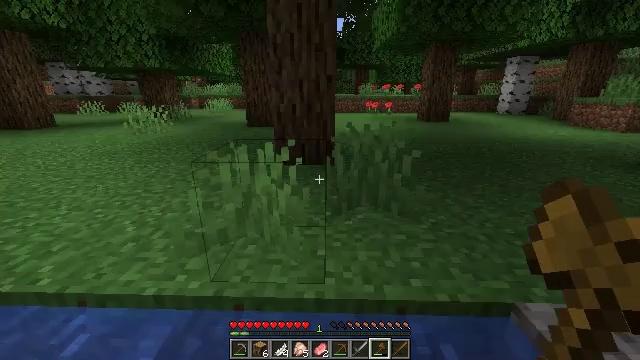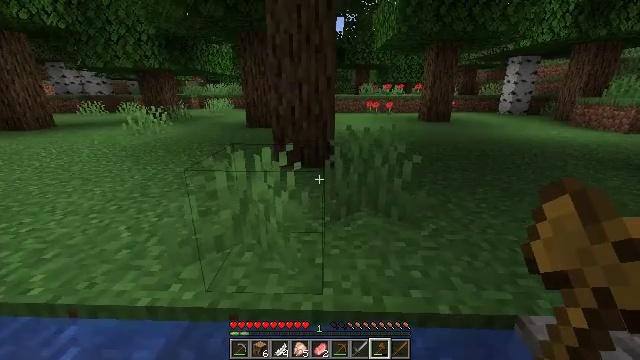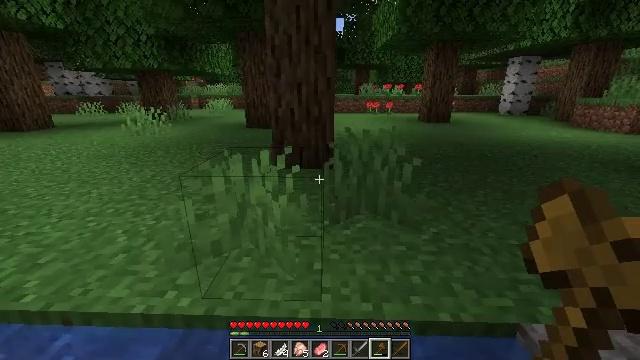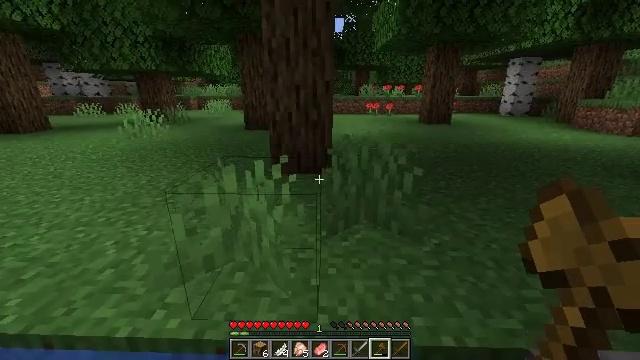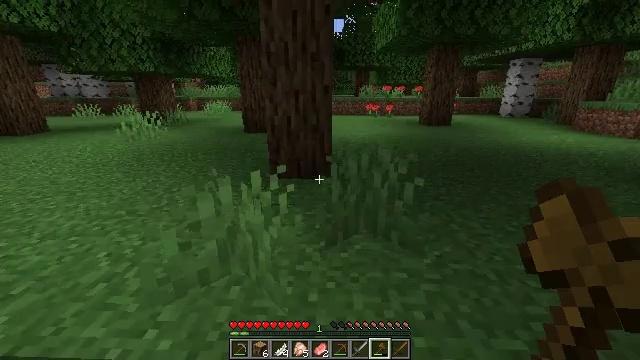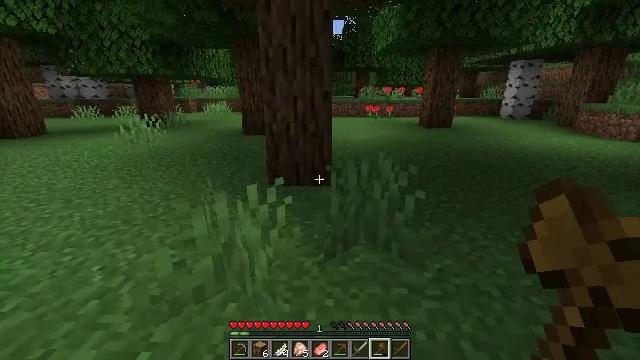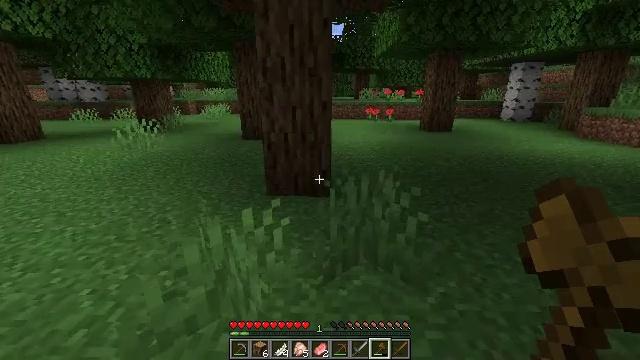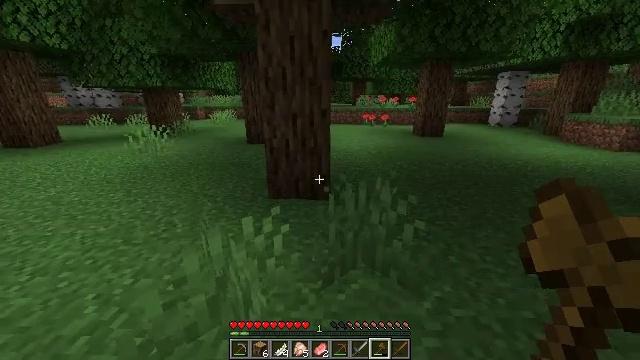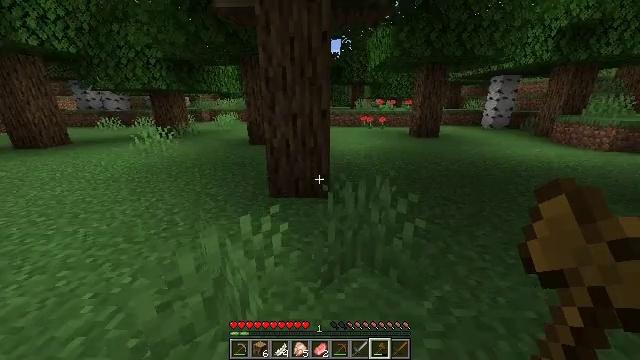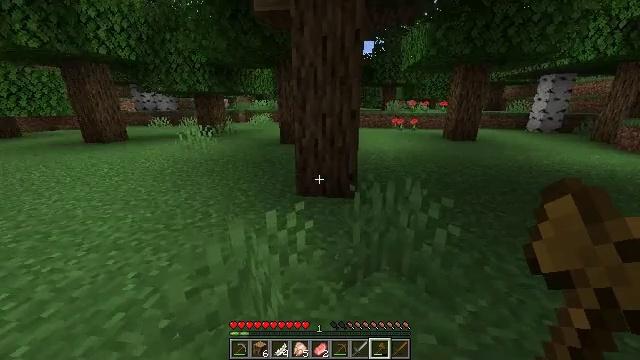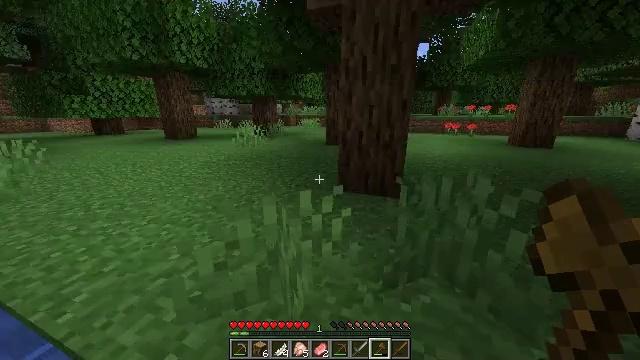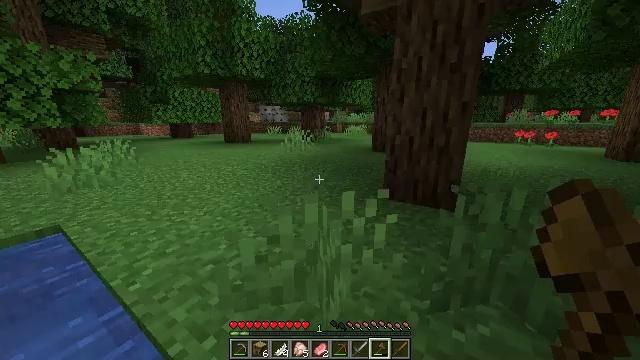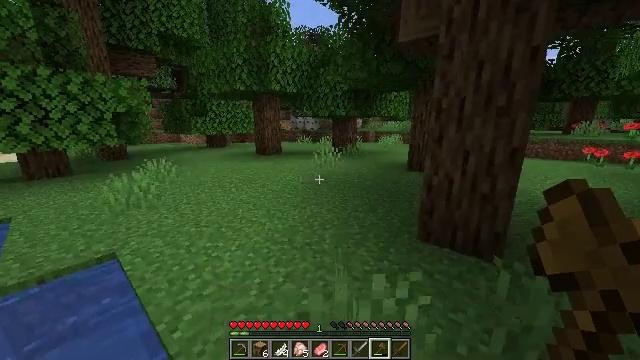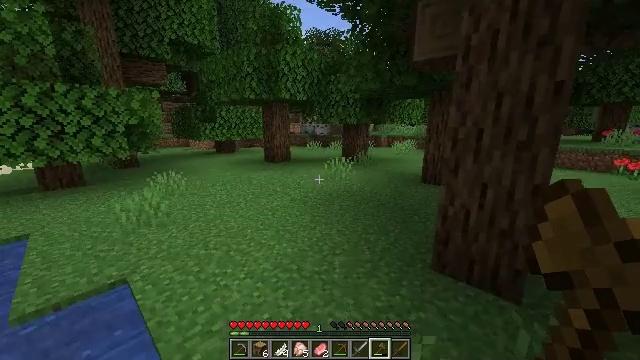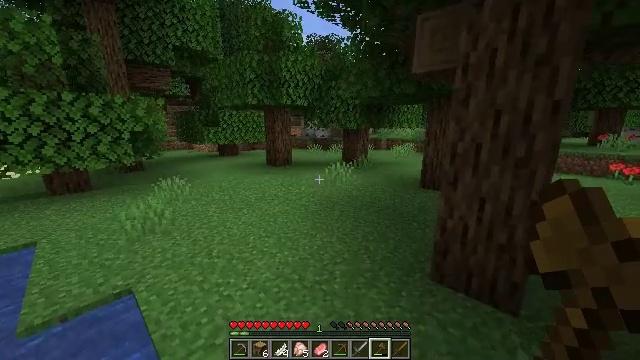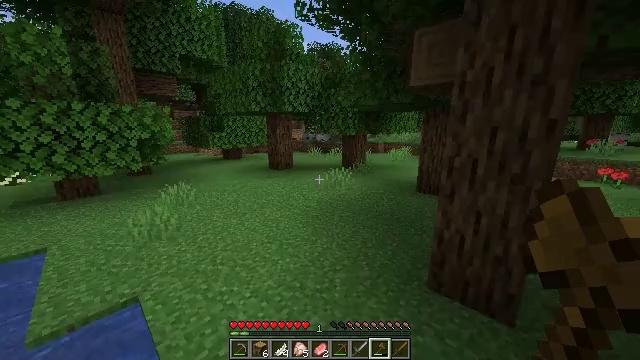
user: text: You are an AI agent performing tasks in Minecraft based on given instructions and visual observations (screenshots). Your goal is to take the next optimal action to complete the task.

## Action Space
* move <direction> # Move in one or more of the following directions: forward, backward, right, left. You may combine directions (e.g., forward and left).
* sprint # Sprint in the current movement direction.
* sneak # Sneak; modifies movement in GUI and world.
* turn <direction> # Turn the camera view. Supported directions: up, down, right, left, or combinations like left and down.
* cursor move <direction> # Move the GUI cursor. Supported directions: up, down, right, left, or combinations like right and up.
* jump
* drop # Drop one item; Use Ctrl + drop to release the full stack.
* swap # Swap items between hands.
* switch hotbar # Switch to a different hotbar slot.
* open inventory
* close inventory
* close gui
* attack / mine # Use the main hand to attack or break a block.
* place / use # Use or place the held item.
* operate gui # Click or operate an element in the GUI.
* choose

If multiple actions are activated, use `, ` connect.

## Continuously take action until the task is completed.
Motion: motion action
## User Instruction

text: Collect peony flowers for dye.
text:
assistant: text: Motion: move forward, sprint
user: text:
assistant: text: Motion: move forward, sprint
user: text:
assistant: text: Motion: move forward, sprint, jump
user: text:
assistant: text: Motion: move forward, sprint, jump
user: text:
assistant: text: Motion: move forward, sprint, jump
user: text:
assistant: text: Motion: move forward, sprint, jump
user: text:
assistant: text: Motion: move forward, sprint, jump
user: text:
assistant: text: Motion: move forward, sprint, jump
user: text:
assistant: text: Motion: move forward, sprint, turn left, jump
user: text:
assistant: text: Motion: move forward, sprint, turn left and up, jump
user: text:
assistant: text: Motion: move forward, sprint, turn left and up, jump
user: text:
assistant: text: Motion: move forward, sprint, turn left and up, jump
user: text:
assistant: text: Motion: move forward, sprint, turn left, jump
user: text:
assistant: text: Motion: move forward, sprint, jump
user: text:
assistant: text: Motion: move forward, sprint, jump
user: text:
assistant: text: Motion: move forward, sprint, jump
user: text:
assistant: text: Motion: move forward, sprint, jump
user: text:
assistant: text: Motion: move forward, sprint, jump
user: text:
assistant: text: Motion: move forward, sprint, jump
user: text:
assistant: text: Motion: move forward, sprint, jump
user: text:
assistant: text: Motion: move forward, sprint
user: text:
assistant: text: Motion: move forward, sprint
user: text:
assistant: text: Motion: move forward, sprint, turn left
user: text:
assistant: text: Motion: move forward, sprint, turn left
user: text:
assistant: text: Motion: move forward, sprint
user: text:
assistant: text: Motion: move forward, sprint
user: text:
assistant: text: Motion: move forward, sprint, jump
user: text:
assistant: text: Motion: move forward, sprint, jump
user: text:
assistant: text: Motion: move forward, sprint, turn right and down, jump
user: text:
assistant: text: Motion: move forward, sprint, turn right and down, jump